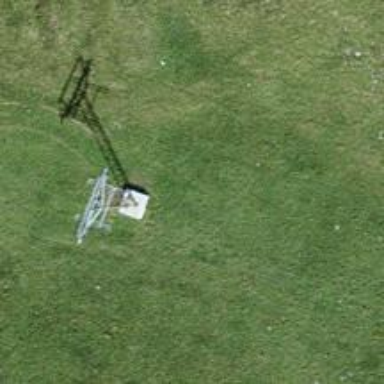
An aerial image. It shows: Pylon used for aerialway.